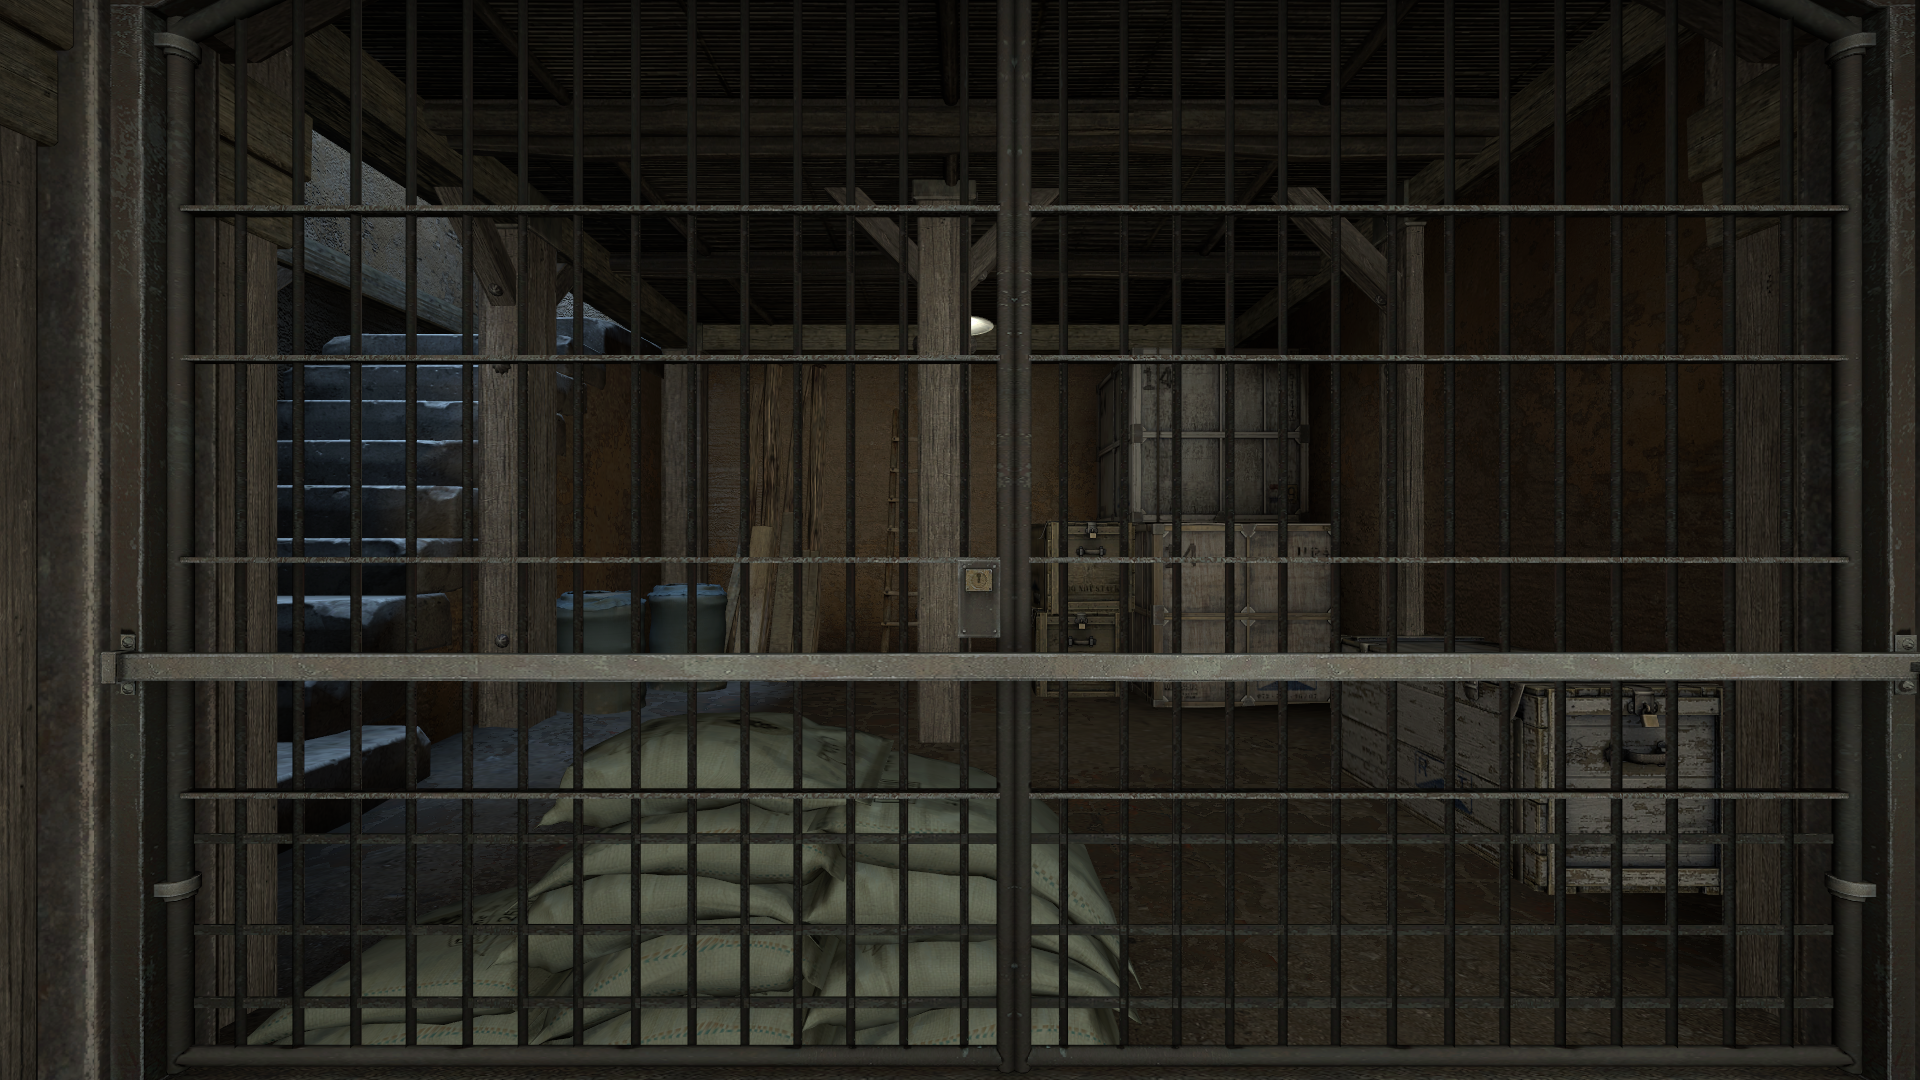
Map: de_dust2